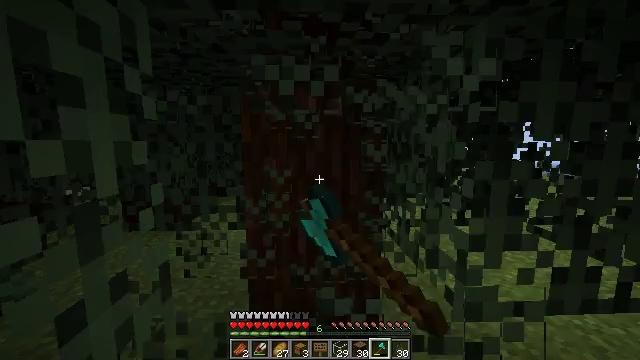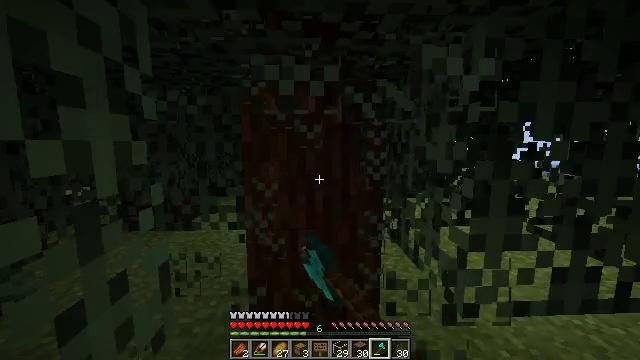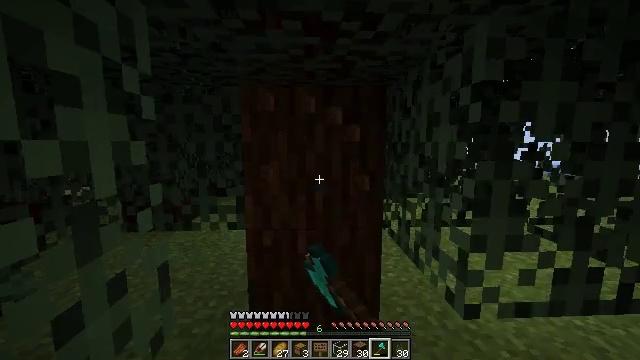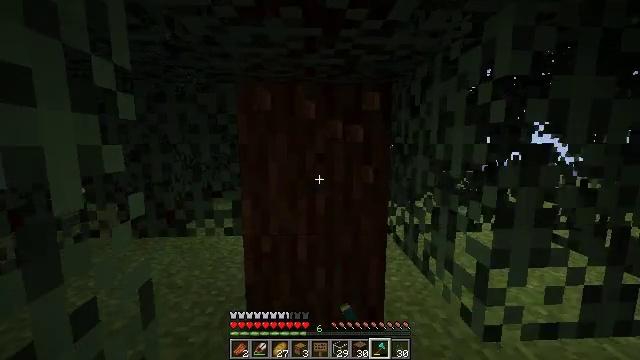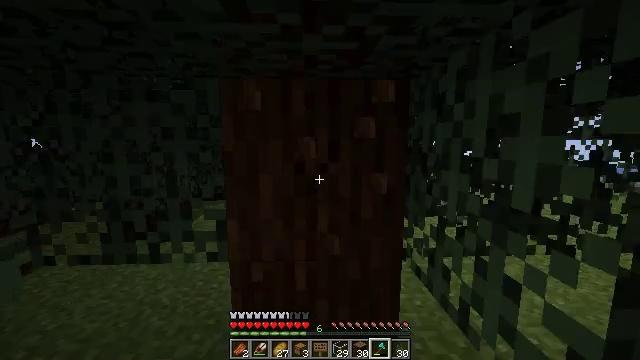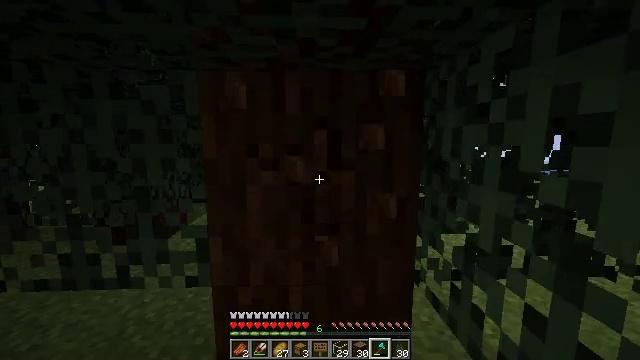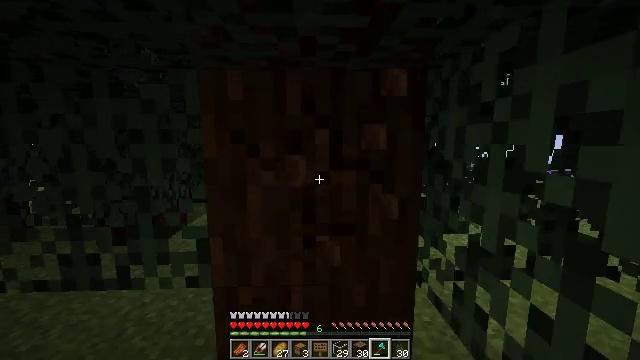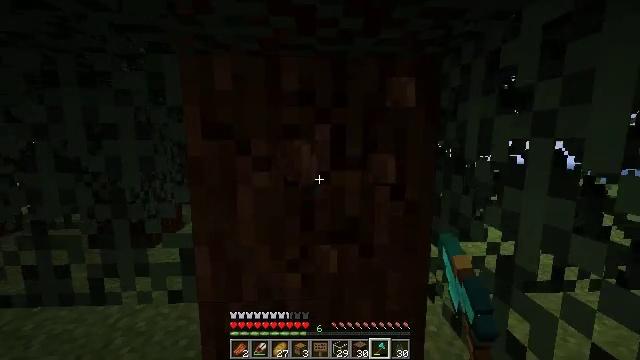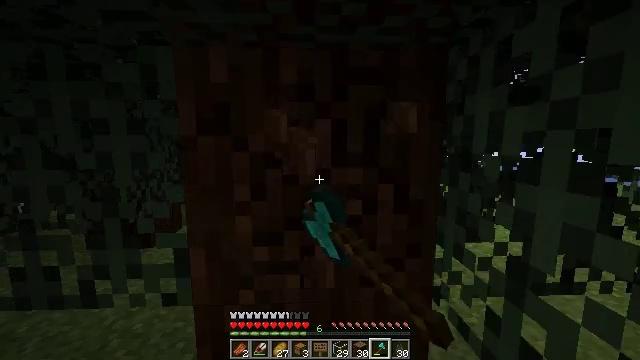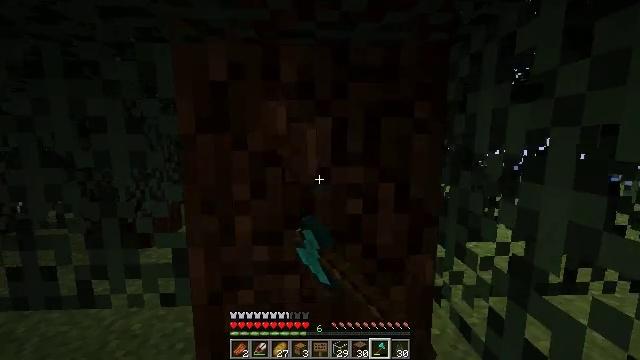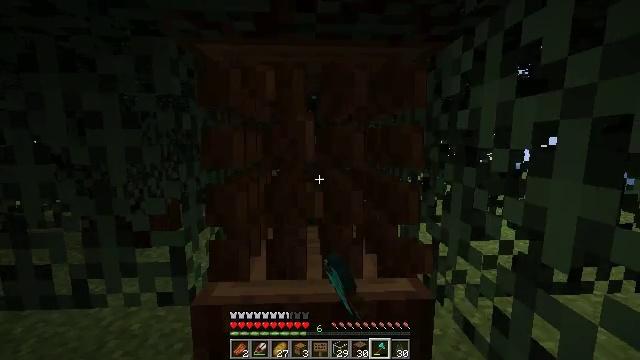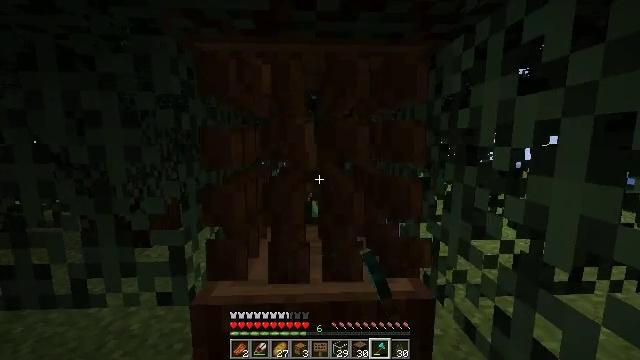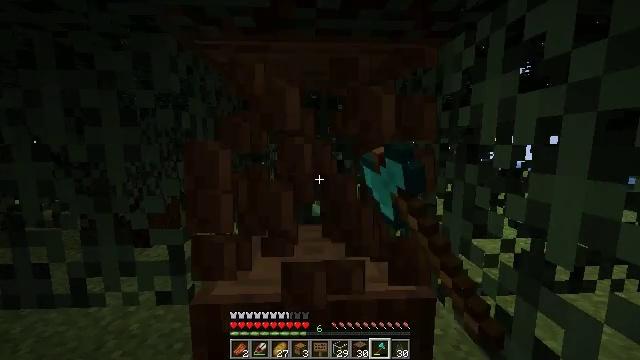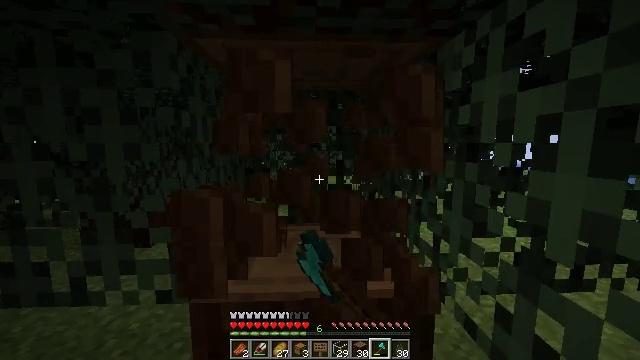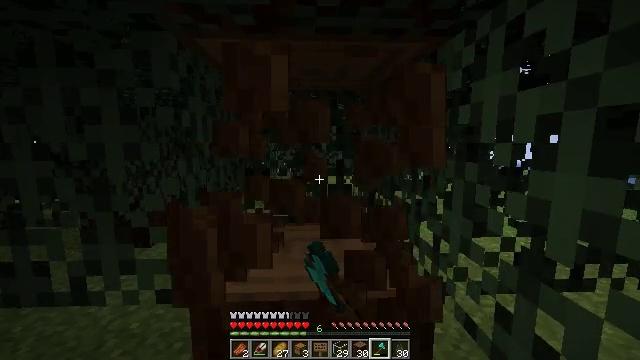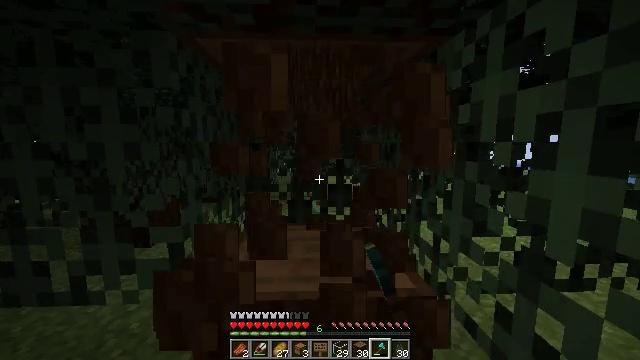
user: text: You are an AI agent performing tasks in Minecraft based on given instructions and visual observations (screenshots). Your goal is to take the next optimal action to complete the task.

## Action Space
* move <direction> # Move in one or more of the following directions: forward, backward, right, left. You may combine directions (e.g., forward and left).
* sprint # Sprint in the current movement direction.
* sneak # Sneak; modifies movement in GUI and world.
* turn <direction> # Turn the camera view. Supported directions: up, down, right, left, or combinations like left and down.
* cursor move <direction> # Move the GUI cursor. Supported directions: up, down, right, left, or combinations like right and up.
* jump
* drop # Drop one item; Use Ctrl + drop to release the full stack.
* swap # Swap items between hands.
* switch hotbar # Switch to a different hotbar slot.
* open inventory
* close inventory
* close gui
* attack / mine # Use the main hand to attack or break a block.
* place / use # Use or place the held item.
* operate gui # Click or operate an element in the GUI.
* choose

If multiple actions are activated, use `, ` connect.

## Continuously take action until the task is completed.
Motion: motion action
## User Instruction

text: Mine the spruce log from the forest.
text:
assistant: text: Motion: attack / mine
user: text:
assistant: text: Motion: move forward, attack / mine
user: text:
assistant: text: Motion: move forward, attack / mine
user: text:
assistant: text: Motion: move forward, attack / mine
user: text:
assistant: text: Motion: move forward, attack / mine
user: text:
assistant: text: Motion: attack / mine
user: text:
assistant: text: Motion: attack / mine
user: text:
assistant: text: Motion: attack / mine
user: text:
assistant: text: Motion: attack / mine
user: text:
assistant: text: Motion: attack / mine
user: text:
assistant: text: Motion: attack / mine
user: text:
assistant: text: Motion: attack / mine
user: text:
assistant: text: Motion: attack / mine
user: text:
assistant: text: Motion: attack / mine
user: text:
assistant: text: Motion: attack / mine
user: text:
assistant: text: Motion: attack / mine
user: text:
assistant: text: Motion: turn down, attack / mine
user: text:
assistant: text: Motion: turn down, attack / mine
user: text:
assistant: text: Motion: turn down, attack / mine
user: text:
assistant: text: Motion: turn down, attack / mine
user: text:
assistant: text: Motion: turn down, attack / mine
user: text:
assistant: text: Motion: attack / mine
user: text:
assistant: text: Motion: attack / mine
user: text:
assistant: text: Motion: attack / mine
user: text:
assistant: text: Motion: attack / mine
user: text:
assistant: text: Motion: attack / mine
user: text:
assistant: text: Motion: attack / mine
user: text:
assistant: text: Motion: attack / mine
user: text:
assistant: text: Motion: attack / mine
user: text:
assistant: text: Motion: move forward, attack / mine